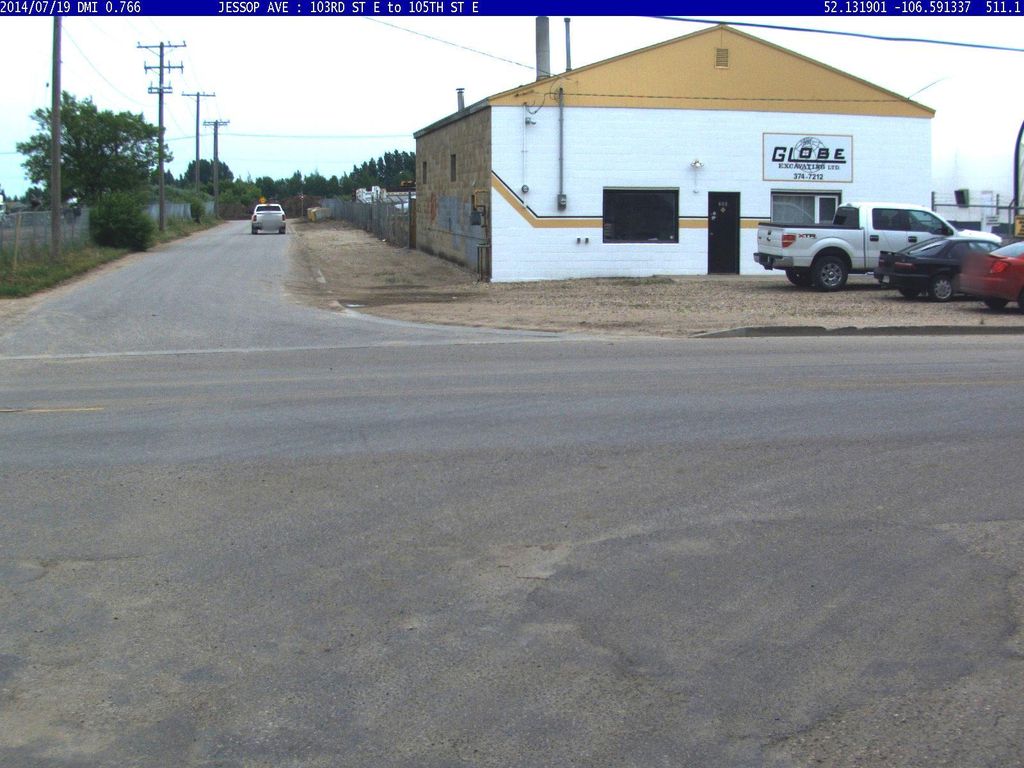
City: saskatoon